Platform: macOS
Application: Chrome
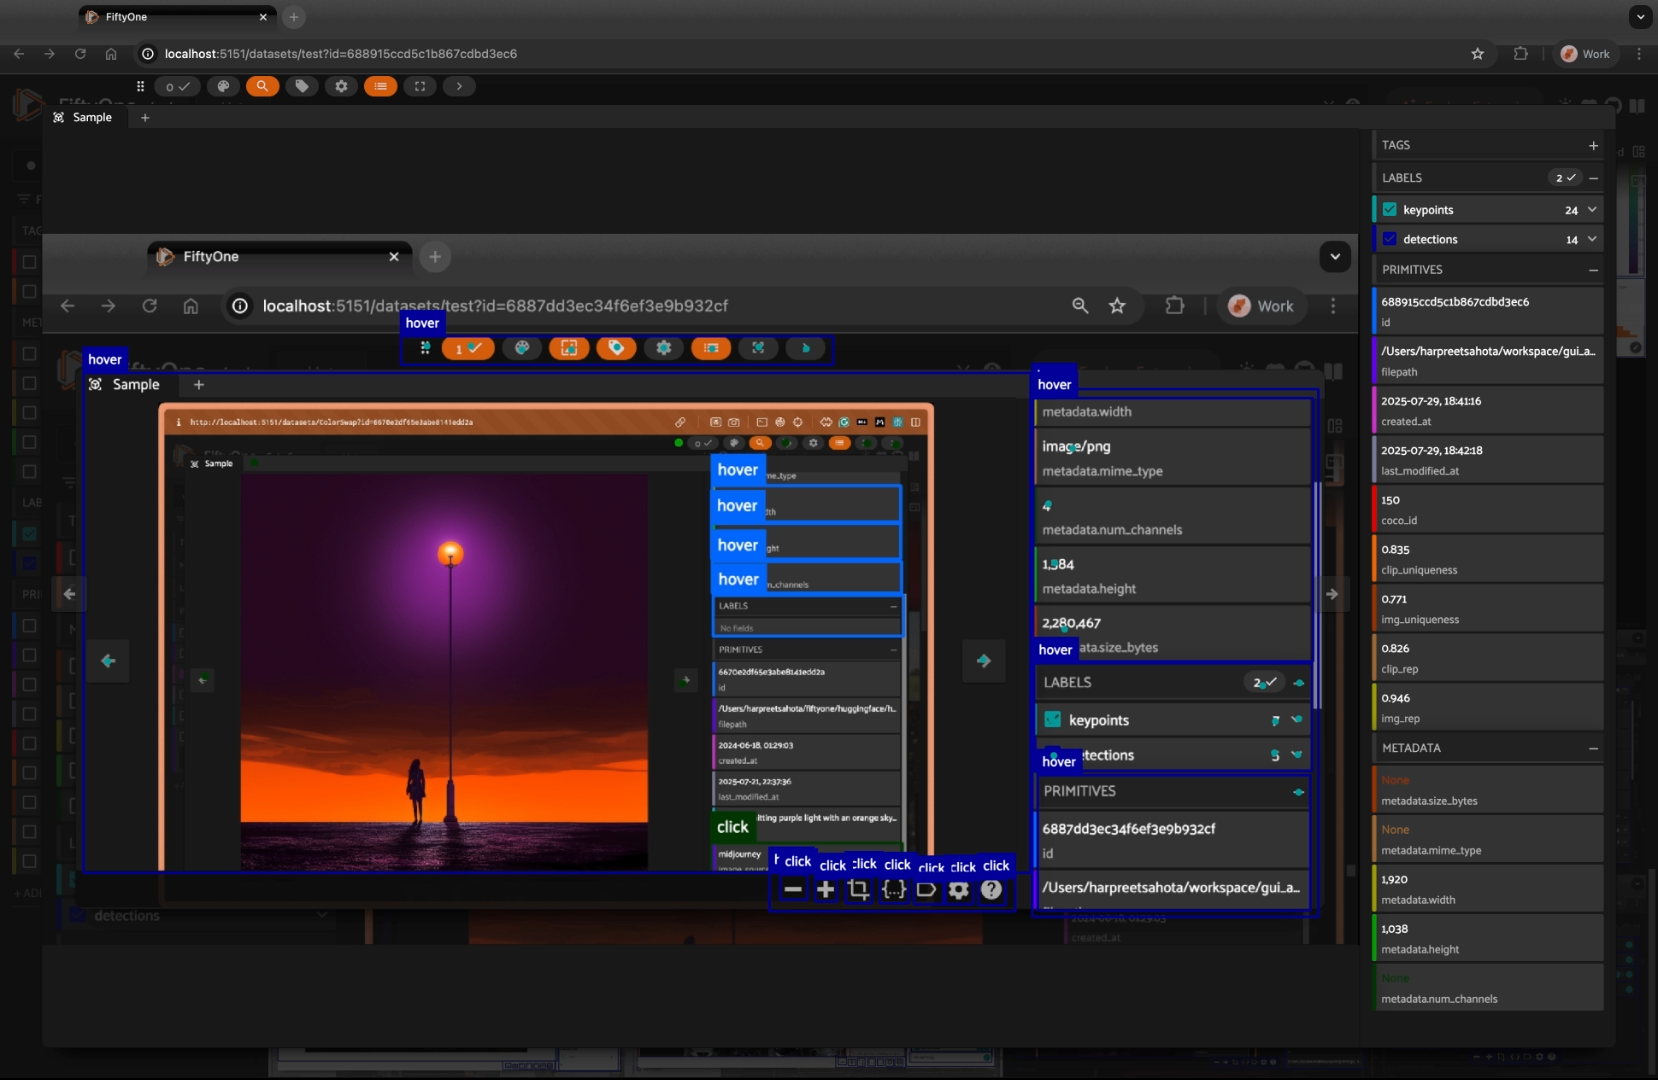
task_description: Locate the tags group in the sidebar of the sample modal
action_type: hover
element_info: Menu Item

task_description: Locate the labels group in the sidebar of the sample modal
action_type: hover
element_info: Menu Item

task_description: Locate the primitives group in the sidebar of the sample modal
action_type: hover
element_info: Menu Item

task_description: Locate the metadata group in the sidebar of the sample modal
action_type: hover
element_info: Menu Item

task_description: Locate the sidebar in the sample modal
action_type: hover
element_info: Menu Item

task_description: Locate the sample panel in this modal
action_type: hover
element_info: Menu Item

task_description: Locate the actions row in this sample modal
action_type: hover
element_info: Menu Item